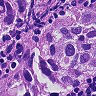
Metastatic tissue present: yes